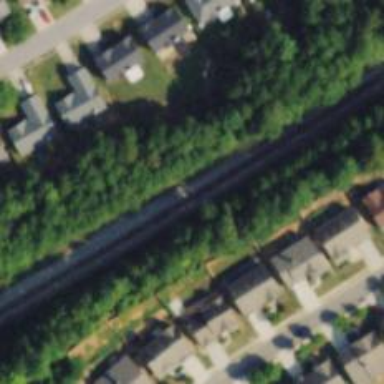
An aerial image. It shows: Railway track.